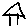
Label: house